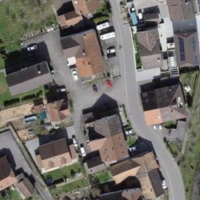
EUNIS habitat code: 54
Species observed at this site:
Allium ursinum